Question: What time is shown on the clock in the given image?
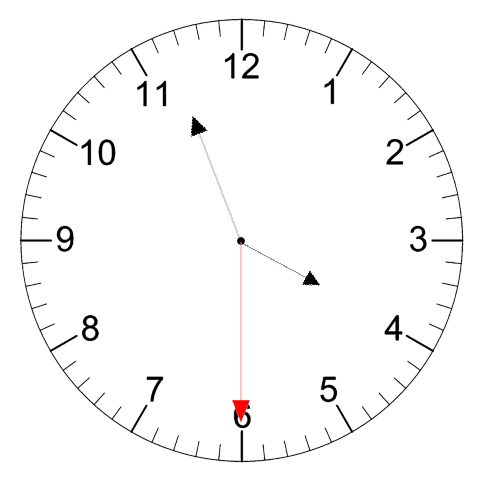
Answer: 03:56:30